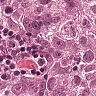
Metastatic tissue present: yes